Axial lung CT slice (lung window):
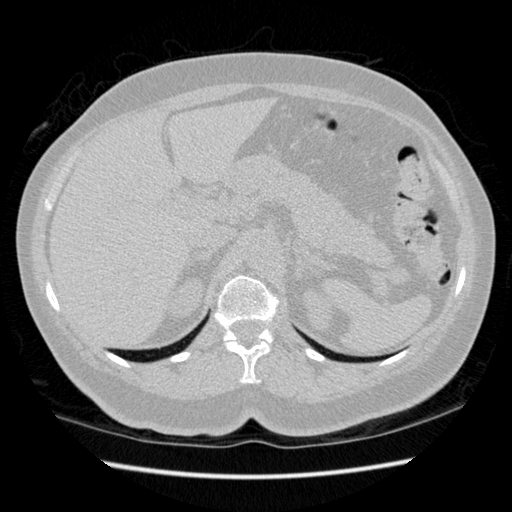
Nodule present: no